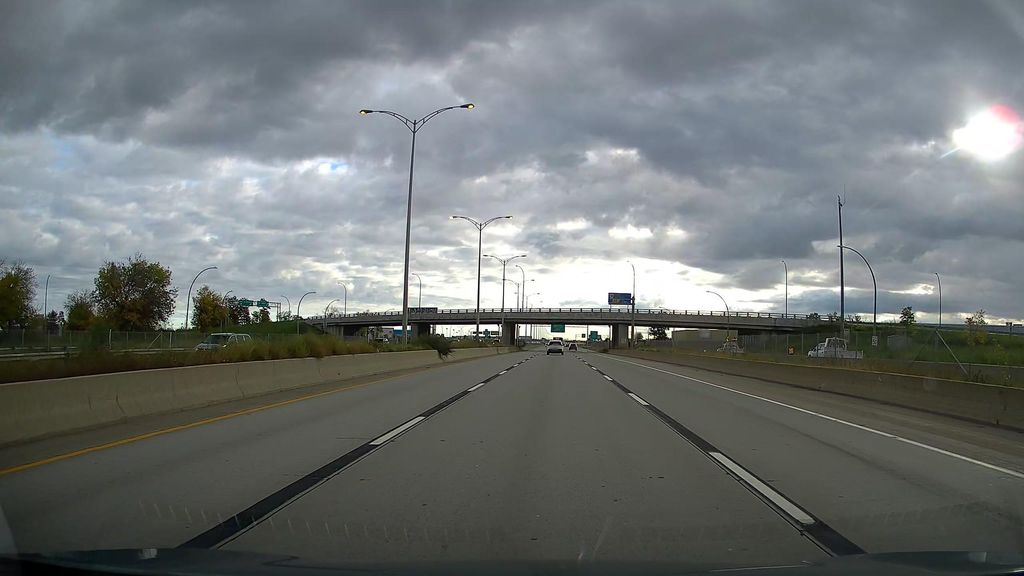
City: montreal